Field crop: maize
Growth stage: 1
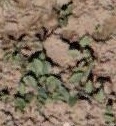
Species: convolvulus